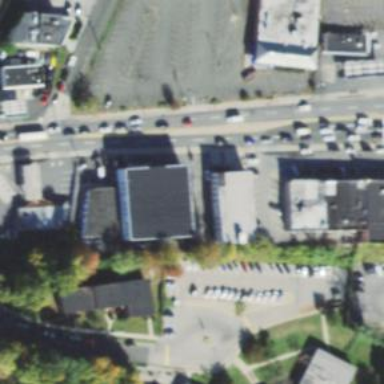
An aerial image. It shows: Post office.